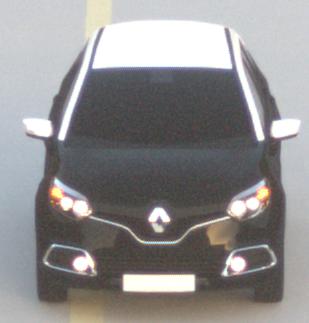
Make: Renault
Model: Captur ENERGY TCe 90
Detailed model: Captur (I)
Model produced from: 2013/06
Model produced until: 2015/05
Doors: 5
Color: black
Road condition: dry road
Daytime: sunrise or sunset
Contrast: low contrast